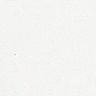
Metastatic tissue present: no